Field crop: maize
Growth stage: 2
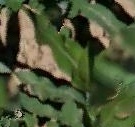
Species: maize